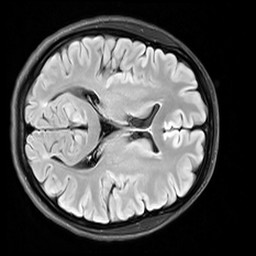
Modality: FLAIR
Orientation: axial
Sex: female
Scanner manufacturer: siemens
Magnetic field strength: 3 T
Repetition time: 10 s
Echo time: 0.09 s